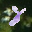
Label: 8